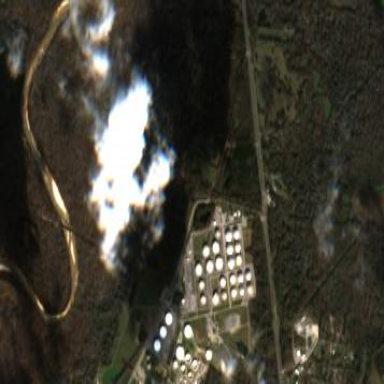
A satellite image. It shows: Industrial area used for oil storage.